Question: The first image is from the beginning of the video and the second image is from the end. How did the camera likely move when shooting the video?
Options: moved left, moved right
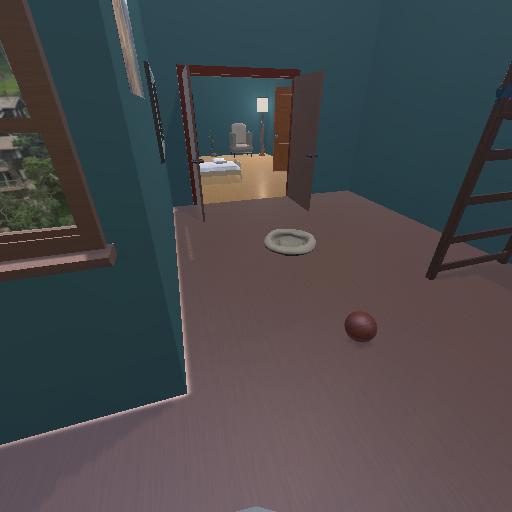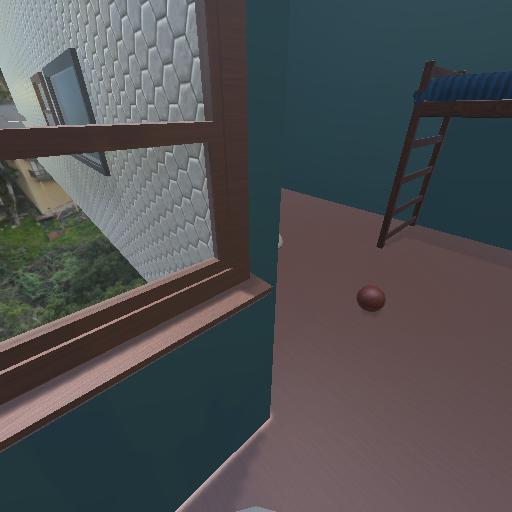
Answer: moved left